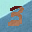
Label: 3